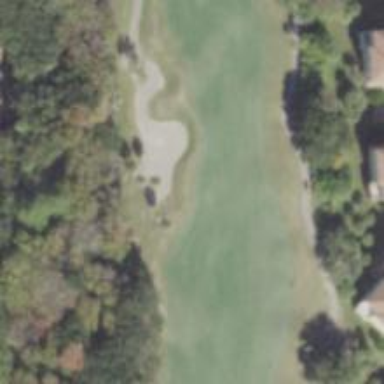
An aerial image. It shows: Golf hole.